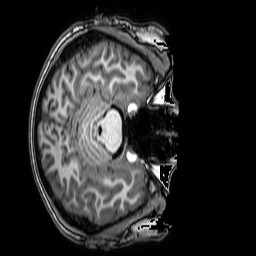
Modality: T1w
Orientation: axial
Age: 17
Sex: male
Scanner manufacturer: philips
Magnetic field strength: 3 T
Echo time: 0.0038 s